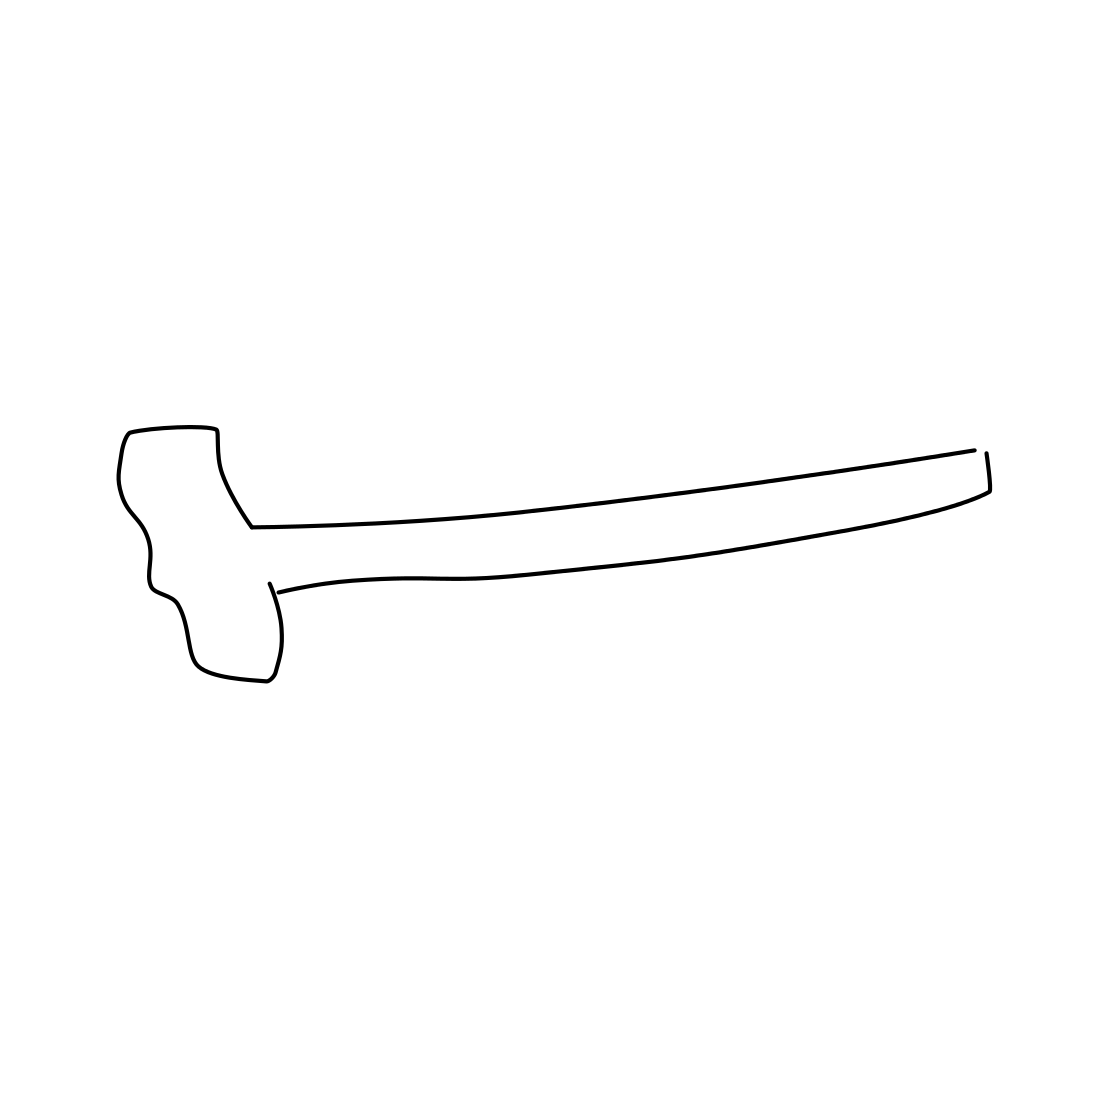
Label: hammer